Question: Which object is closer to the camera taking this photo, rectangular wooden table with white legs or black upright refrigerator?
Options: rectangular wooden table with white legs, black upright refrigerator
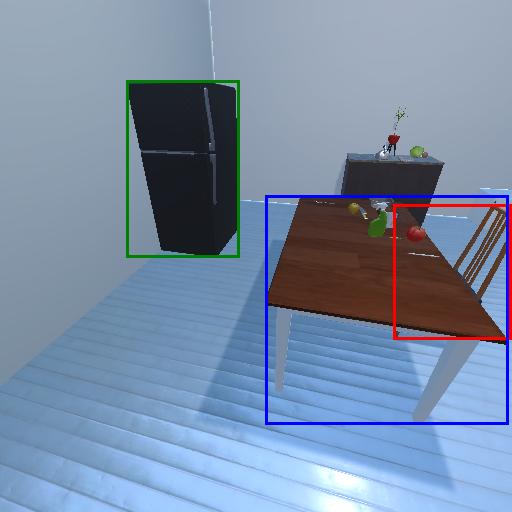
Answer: rectangular wooden table with white legs